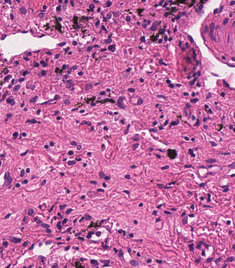
Tumor epithelial tissue: no
Tumor-associated stroma tissue: yes
Normal tissue: no